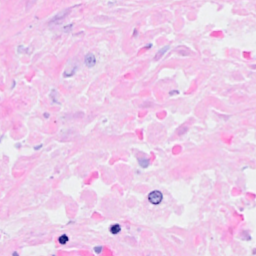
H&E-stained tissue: Breast